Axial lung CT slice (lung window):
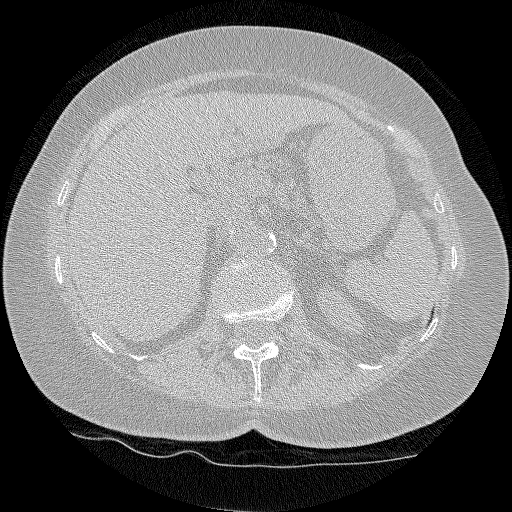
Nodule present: no